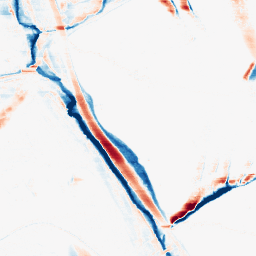
Category: morphological
Decomposition family: morphological_rect
Decomposition parameters: operation: average
width: 20
height: 3
Upsampling method: sinc_blackman
Upsampling parameters: scale: 4
kernel_size: 16
Upsampling scale: 4